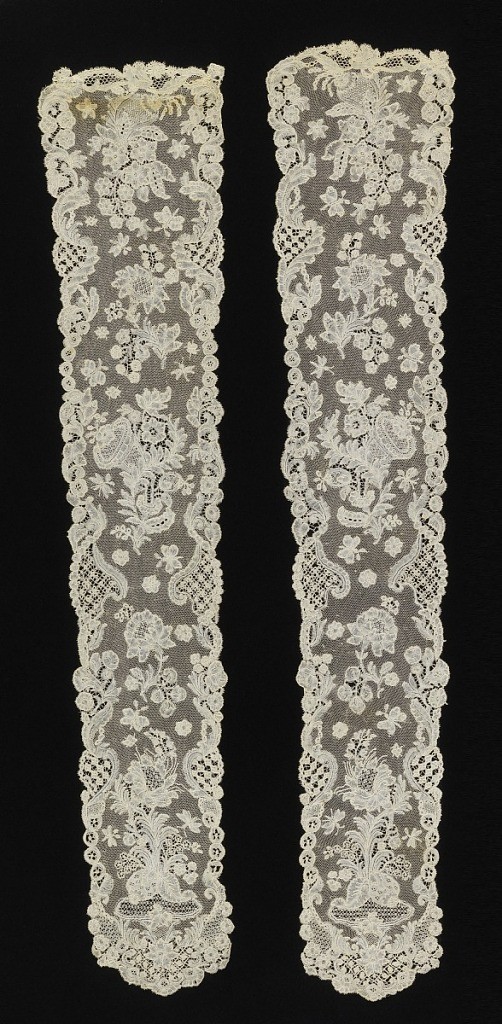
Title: Cap streamers
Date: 1750–65
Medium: linen Technique: bobbin lace, Brussels style
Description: Pair of bobbin lace lappets. Floral pattern